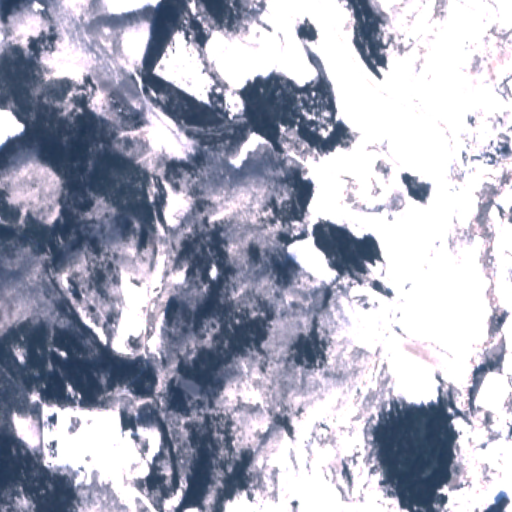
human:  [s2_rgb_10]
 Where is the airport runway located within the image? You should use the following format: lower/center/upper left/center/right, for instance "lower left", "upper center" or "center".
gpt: The airport runway is located in the lower center of the image.
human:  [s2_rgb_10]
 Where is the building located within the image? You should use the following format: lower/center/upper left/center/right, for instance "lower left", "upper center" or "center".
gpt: The building is located in the lower center of the image.
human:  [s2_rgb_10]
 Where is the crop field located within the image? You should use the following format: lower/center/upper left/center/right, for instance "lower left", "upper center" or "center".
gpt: There is no crop field in the image.